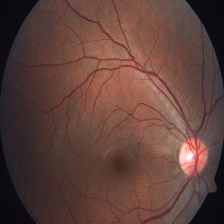
Diabetic retinopathy grade: Severe